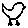
Label: bird